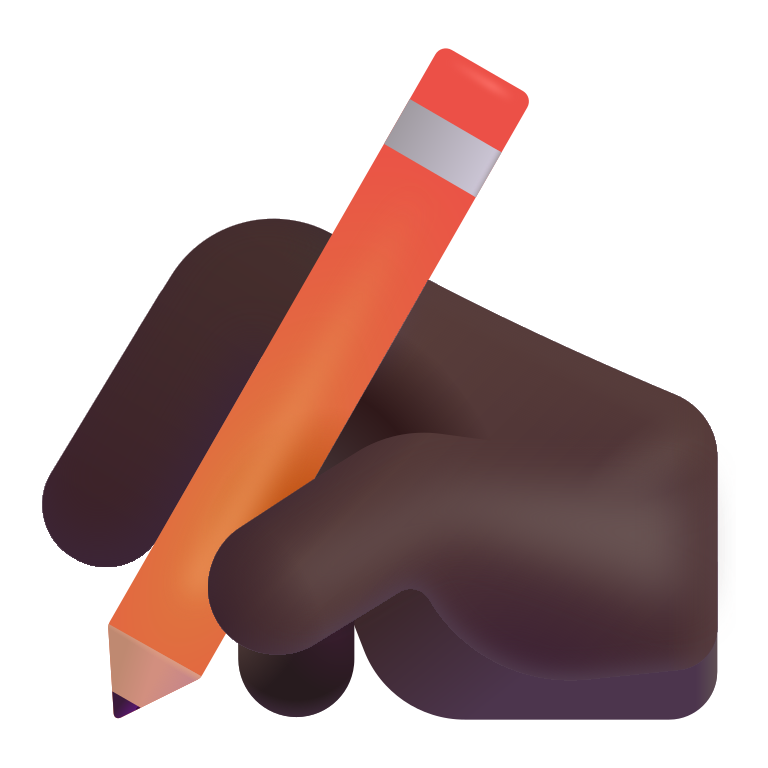
writing hand color dark